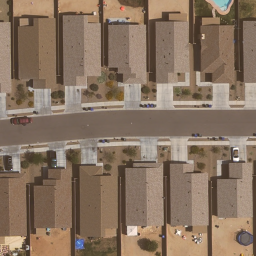
Label: residential